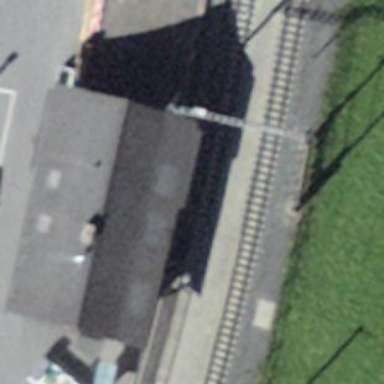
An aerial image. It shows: Train station building that serves as public transport station.